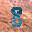
Label: 8